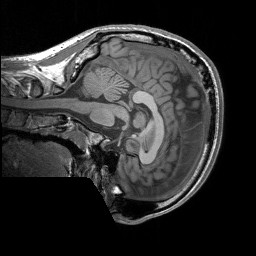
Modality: T1w
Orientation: sagittal
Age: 20
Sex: male
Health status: healthy
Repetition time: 1.9 s
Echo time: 0.00252 s